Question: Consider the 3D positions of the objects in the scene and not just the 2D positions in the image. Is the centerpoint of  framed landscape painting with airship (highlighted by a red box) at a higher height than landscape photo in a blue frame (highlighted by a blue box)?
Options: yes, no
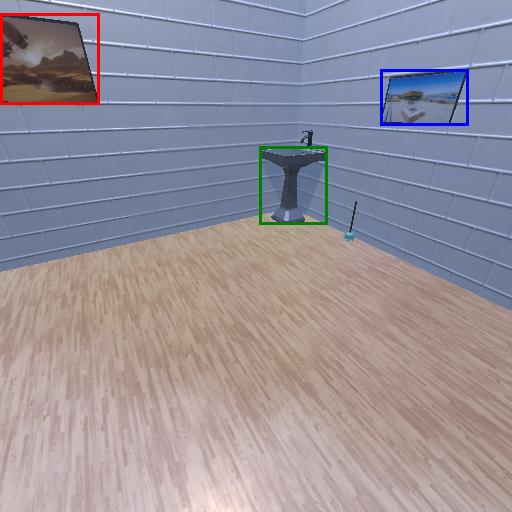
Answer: yes